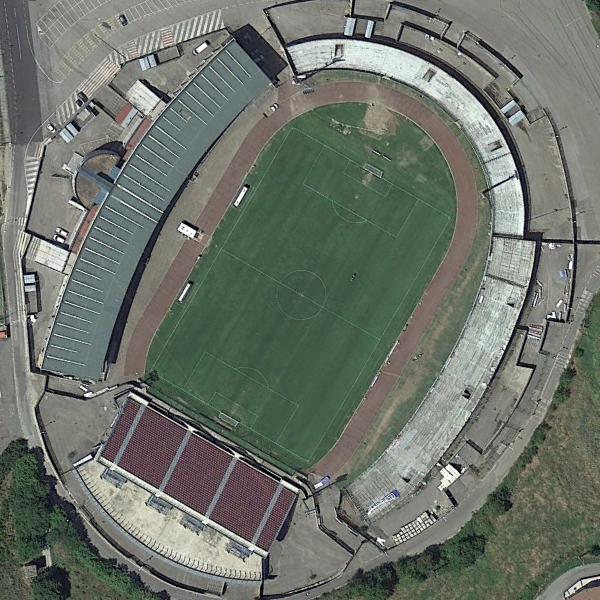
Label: Stadium